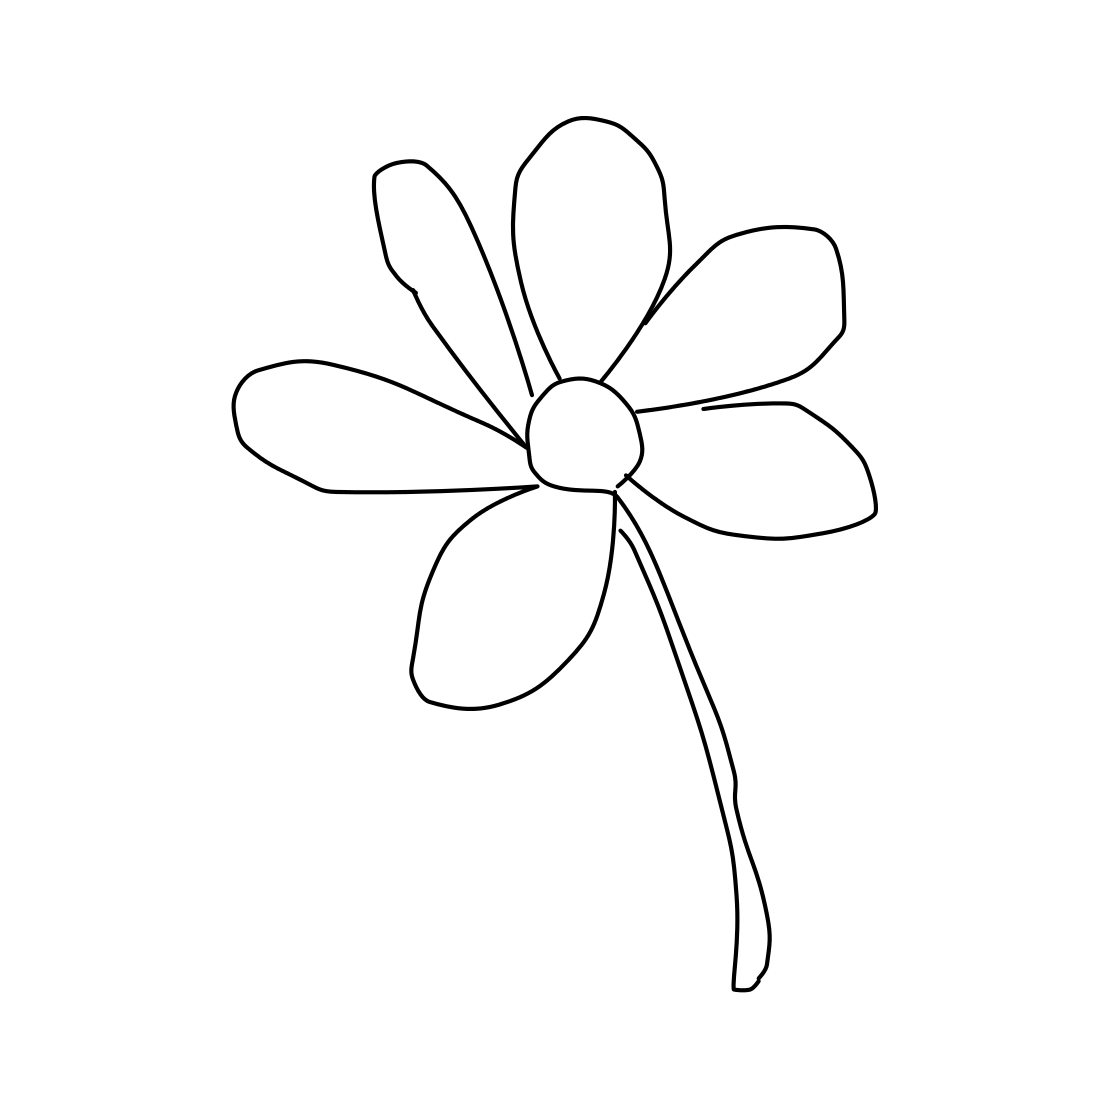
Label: flower with stem